Brain MRI, t2w sequence, axial 2D slice.
Patient: age 35, sex F, weight 95 kg, height 1.95 m
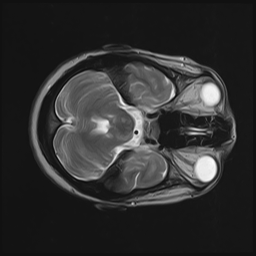